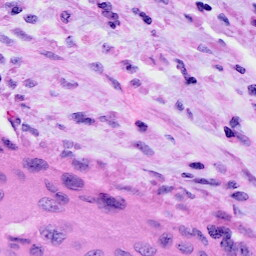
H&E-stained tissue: Cervix